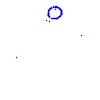
Particle: kaon